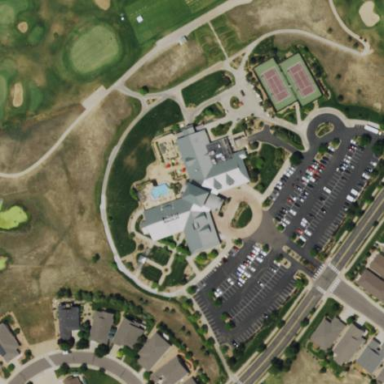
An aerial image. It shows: Building located at golf course.